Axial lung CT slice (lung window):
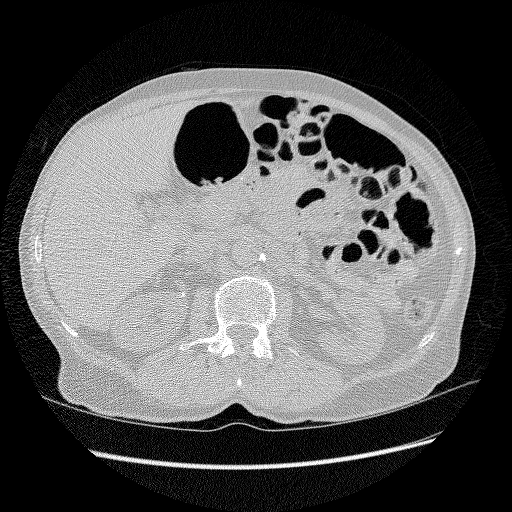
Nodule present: no